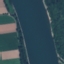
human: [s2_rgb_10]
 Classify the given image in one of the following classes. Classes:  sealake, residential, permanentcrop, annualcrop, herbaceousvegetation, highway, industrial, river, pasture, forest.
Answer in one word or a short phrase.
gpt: River